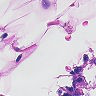
Metastatic tissue present: no